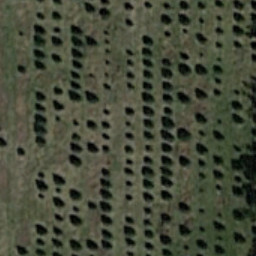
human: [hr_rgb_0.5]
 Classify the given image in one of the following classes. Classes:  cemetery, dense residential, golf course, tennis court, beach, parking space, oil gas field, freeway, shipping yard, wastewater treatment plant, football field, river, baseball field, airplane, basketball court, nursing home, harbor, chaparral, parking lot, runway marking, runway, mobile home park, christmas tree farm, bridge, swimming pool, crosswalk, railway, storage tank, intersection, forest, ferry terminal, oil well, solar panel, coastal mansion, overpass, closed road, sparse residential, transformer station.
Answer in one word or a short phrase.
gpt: christmas tree farm